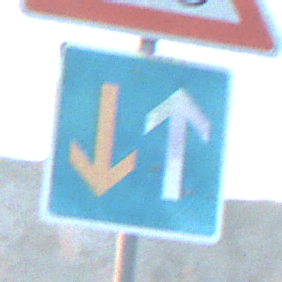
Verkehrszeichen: VorrangVorGegenverkehr
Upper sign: RadverkehrLinks
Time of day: SunriseSunset
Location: Outdoor (Beach)
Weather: PartlyCloudy
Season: NotSpecified
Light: Natural